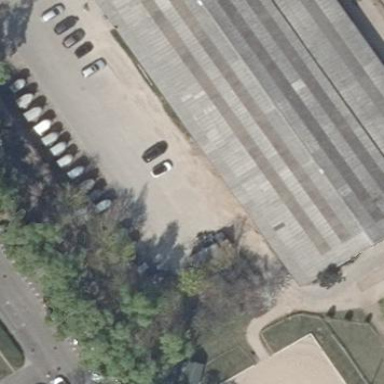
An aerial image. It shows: View of roof of building.